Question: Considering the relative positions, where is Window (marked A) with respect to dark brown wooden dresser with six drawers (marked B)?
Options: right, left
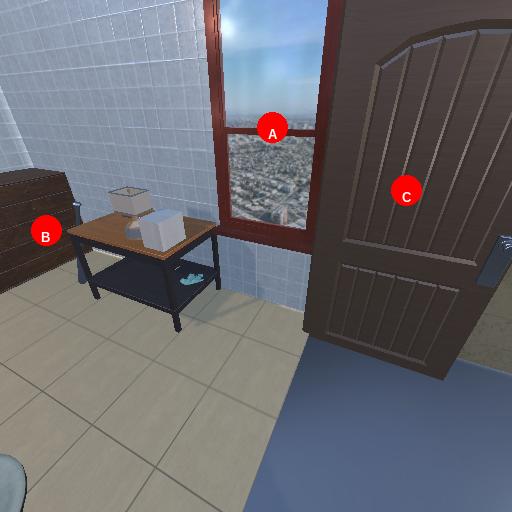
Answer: right